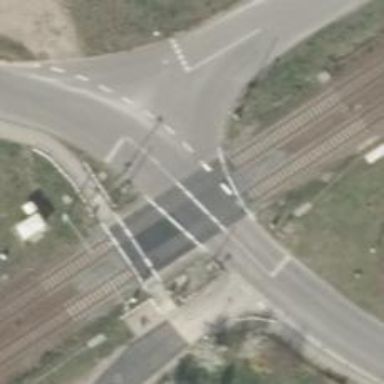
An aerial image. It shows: Level crossing with double half barrier.